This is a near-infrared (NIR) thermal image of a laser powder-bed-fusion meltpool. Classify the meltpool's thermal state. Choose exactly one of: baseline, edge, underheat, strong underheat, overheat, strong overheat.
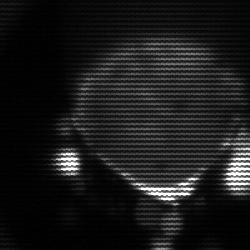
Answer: edge